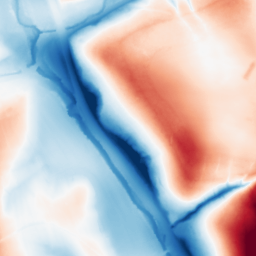
Category: classical
Decomposition family: gaussian_anisotropic
Decomposition parameters: sigma_x: 50
sigma_y: 10
Upsampling method: linear_exact
Upsampling parameters: scale: 2
Upsampling scale: 2